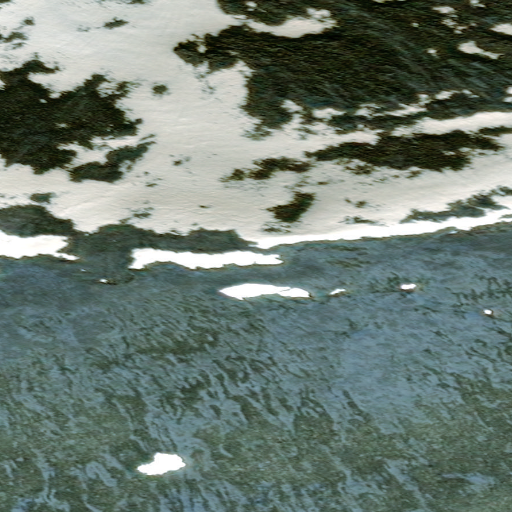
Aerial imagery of mountain in Alaska named Table Mountain containing only unknown